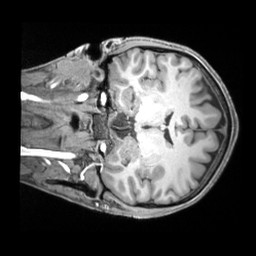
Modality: T1w
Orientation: coronal
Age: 34
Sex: male
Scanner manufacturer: siemens
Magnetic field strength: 3 T
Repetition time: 2.2 s
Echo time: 0.00218 s